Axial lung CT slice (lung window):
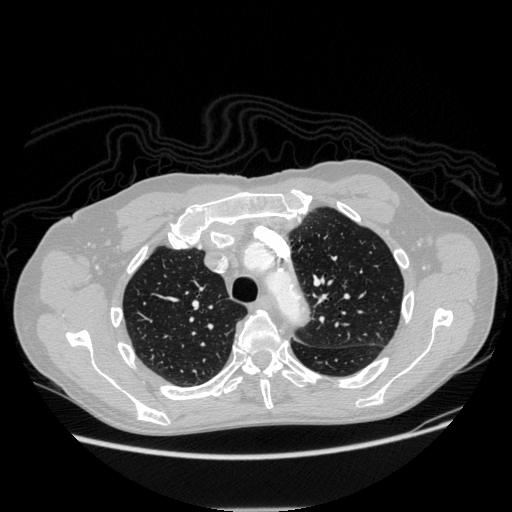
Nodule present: no